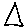
Label: triangle